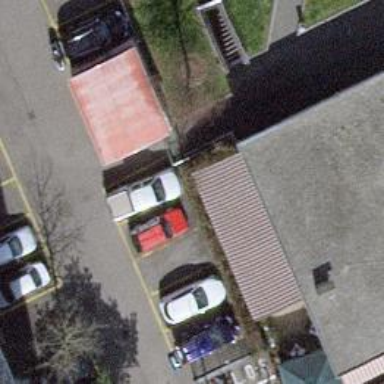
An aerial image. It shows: Entrance with barrier.